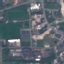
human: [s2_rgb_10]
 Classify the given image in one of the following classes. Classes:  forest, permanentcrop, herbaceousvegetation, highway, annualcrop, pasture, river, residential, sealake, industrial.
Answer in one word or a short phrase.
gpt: Industrial